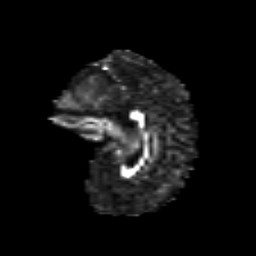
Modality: FA
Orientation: sagittal
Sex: male
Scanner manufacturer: siemens
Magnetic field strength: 3 T
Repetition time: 5 s
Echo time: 0.071 s